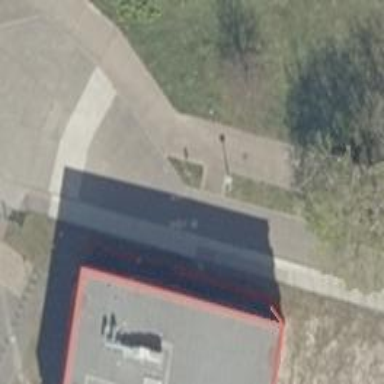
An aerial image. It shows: Sidewalk made of concrete.